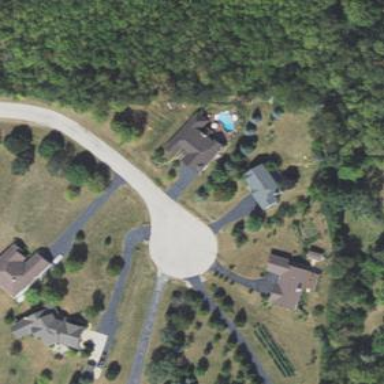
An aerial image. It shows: Driveway leading to service road.